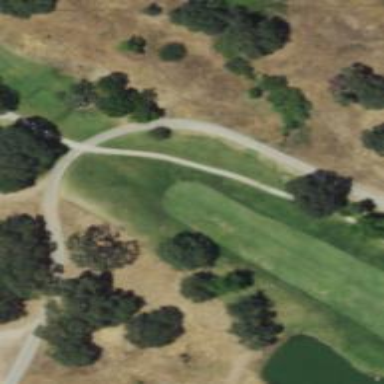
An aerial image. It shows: Path designated for golf carts.